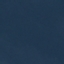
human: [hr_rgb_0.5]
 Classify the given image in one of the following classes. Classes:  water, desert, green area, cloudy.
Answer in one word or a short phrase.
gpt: water